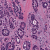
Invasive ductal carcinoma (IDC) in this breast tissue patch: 1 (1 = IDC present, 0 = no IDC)